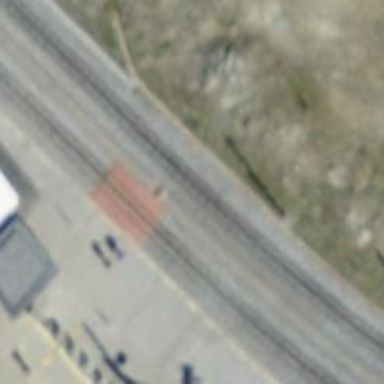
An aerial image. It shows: Public transport stop position.